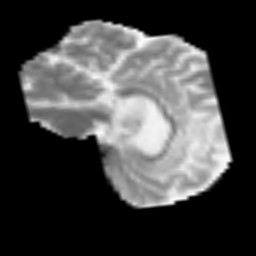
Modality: MD
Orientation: sagittal
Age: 56
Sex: male
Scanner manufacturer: siemens
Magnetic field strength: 3 T
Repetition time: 3.2 s
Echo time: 0.081 s